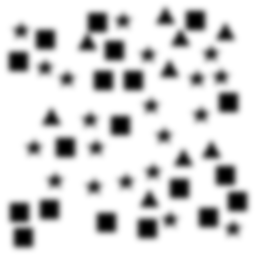
Squares: 19
Triangles: 9
Stars: 20
Total shapes: 48